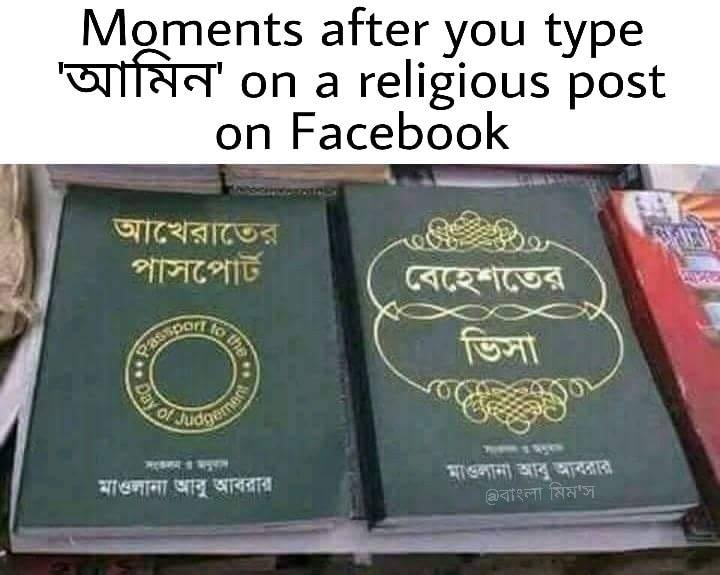
Caption: Moments after you type 'আমিন' on a religious post on facebook    আখেরাতের পাসপোর্ট        বেহেশতের ভিসা
Label: non-hate